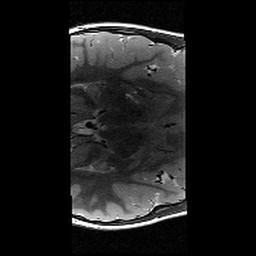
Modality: T2w
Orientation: axial
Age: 10
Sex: male
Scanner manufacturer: siemens
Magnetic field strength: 3 T
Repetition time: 9.23 s
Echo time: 0.067 s